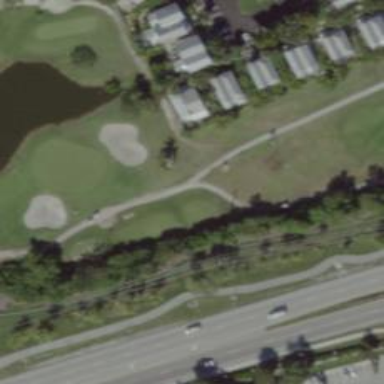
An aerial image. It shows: Path designated for golf carts.